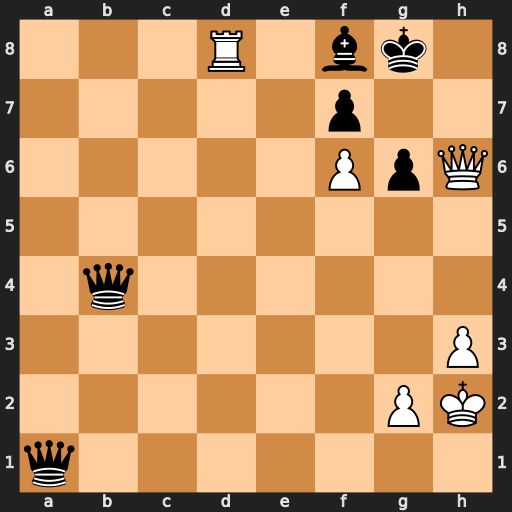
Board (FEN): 3R1bk1/5p2/5PpQ/8/1q6/7P/6PK/q7
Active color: w
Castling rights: -
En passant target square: -
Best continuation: Qg7#